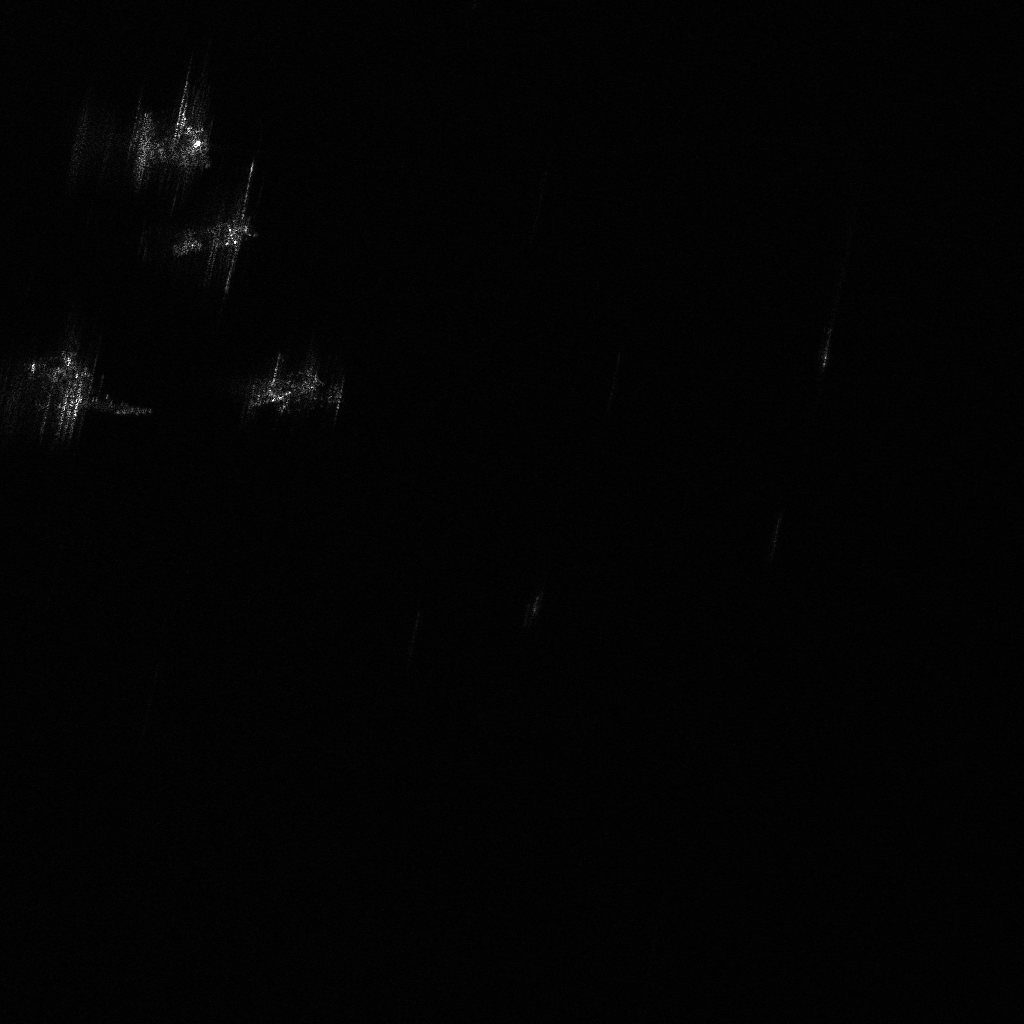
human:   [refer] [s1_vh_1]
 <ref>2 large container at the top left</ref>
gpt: <box>[[19, 18, 21, 27, 75], [15, 10, 17, 18, 87]]</box>